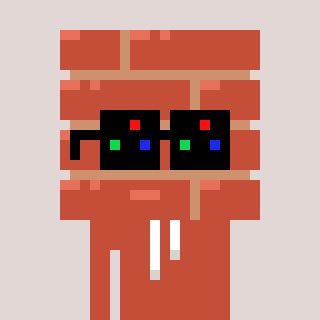
a pixel art character with square black sunglasses, a wall-shaped head and a rust-colored body on a warm background